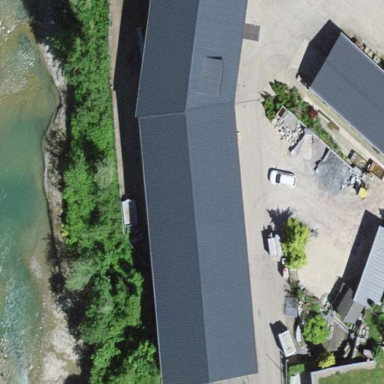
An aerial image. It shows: Farm auxiliary building with gabled roof.